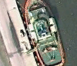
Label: Towing_vessel